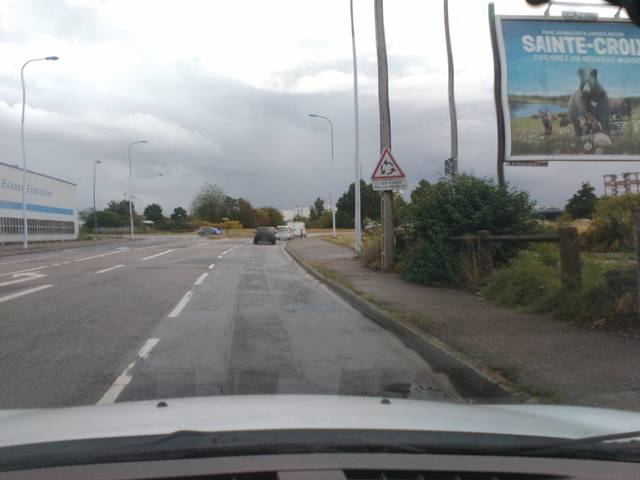
Region: France
Coordinates: 48.678, 6.205